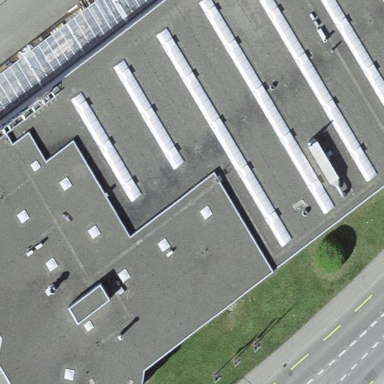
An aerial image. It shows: Industrial building.